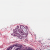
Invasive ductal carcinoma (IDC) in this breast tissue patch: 0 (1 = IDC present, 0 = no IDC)